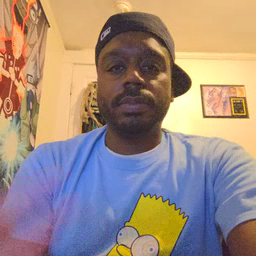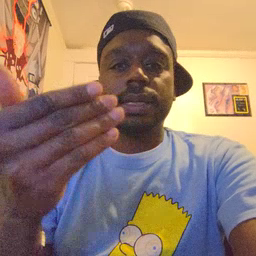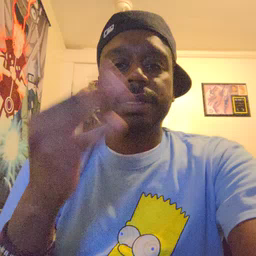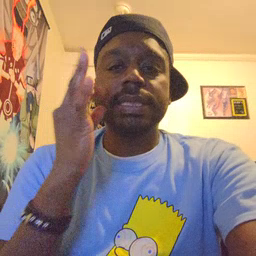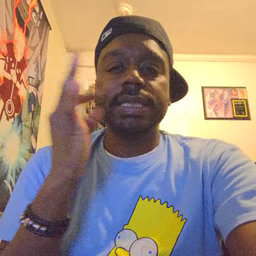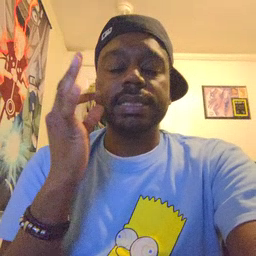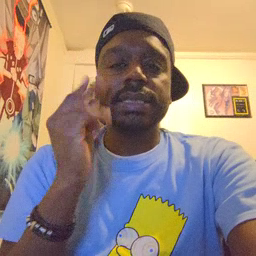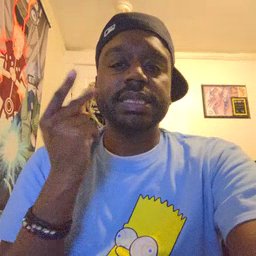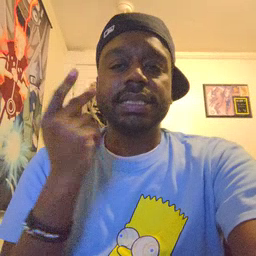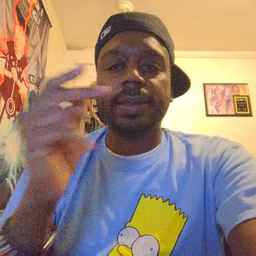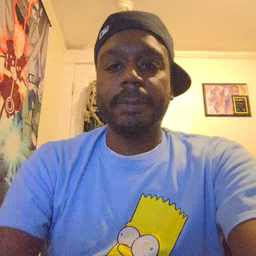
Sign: kitty